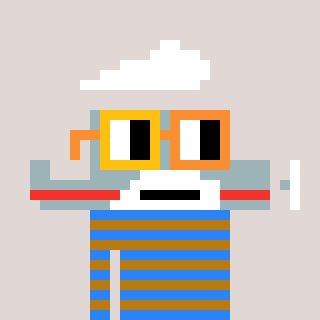
a pixel art character with square yellow and orange glasses, a plane-shaped head and a gold-colored body on a warm background